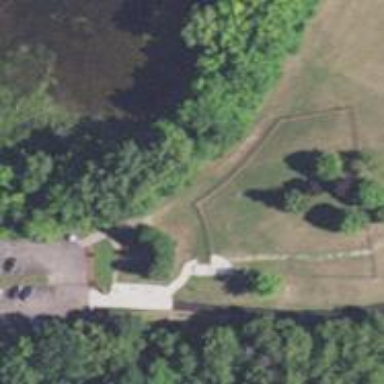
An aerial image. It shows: Dog park enclosed by fence.